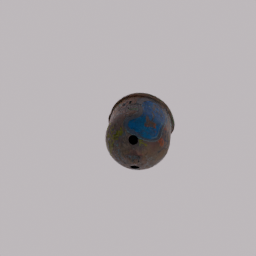
Label: tools